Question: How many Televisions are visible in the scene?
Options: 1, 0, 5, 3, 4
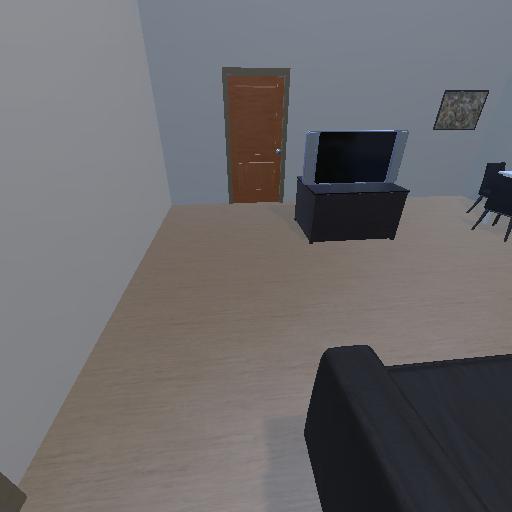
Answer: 1